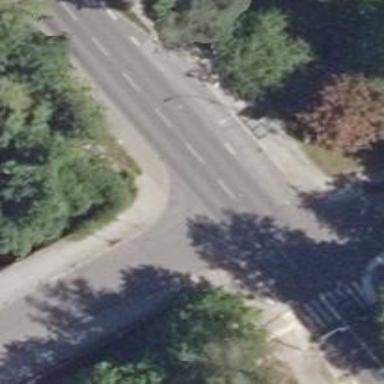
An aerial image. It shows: Residential road with asphalt surface and parallel parking lanes on both sides.